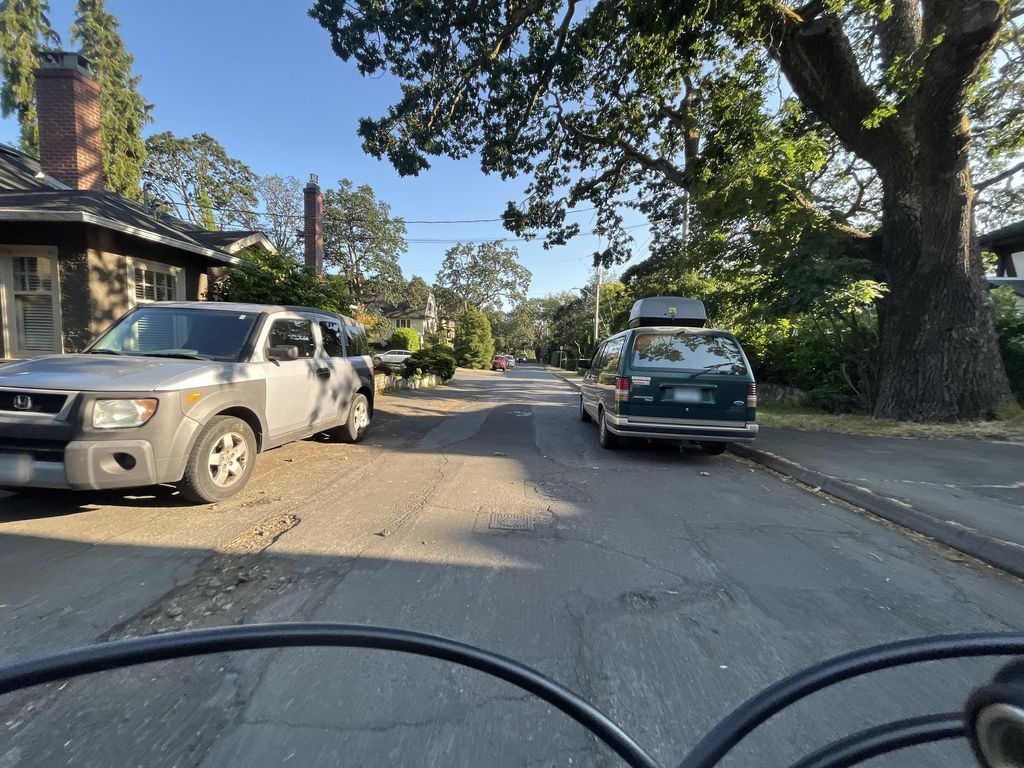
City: victoria